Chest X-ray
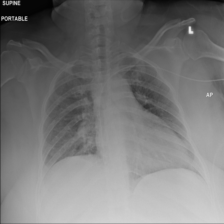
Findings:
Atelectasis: negative
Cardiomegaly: negative
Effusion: negative
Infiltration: negative
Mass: negative
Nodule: negative
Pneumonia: negative
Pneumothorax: negative
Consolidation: negative
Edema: negative
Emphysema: negative
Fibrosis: negative
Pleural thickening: negative
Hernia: negative